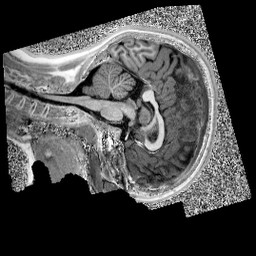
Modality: UNIT1
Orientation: sagittal
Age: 9
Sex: female
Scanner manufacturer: siemens
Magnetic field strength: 3 T
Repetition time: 4 s
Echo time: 0.00303 s